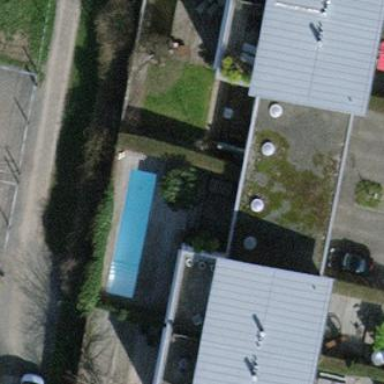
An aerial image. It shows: Semi-detached house with gabled roof.